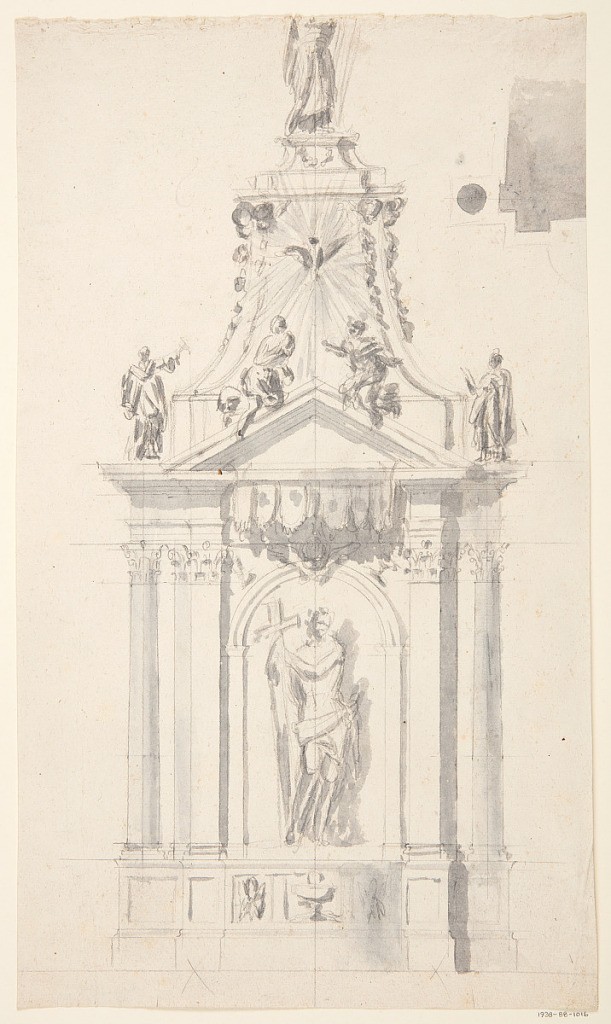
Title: Altar
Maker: Giuseppe Valadier, Italian, 1762–1839
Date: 1775
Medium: Graphite, gray wash Support: laid paper
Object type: Drawing
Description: An altar with an arched niche containing a statue of Christ with the Cross, and flanked by Corinthian pilasters and columns. Supporting this order is a base section with a projecting semi-circular center with a representation of a chalice and wafer. Above the arch of the niche, a cherubim. The pilasters and columns support a simple entablature and a triangular pediment, with a projecting semi-circular portion from which hand lambrequins. Sculpted angels kneel on the pediment, with standing figures of saints at